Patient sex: M
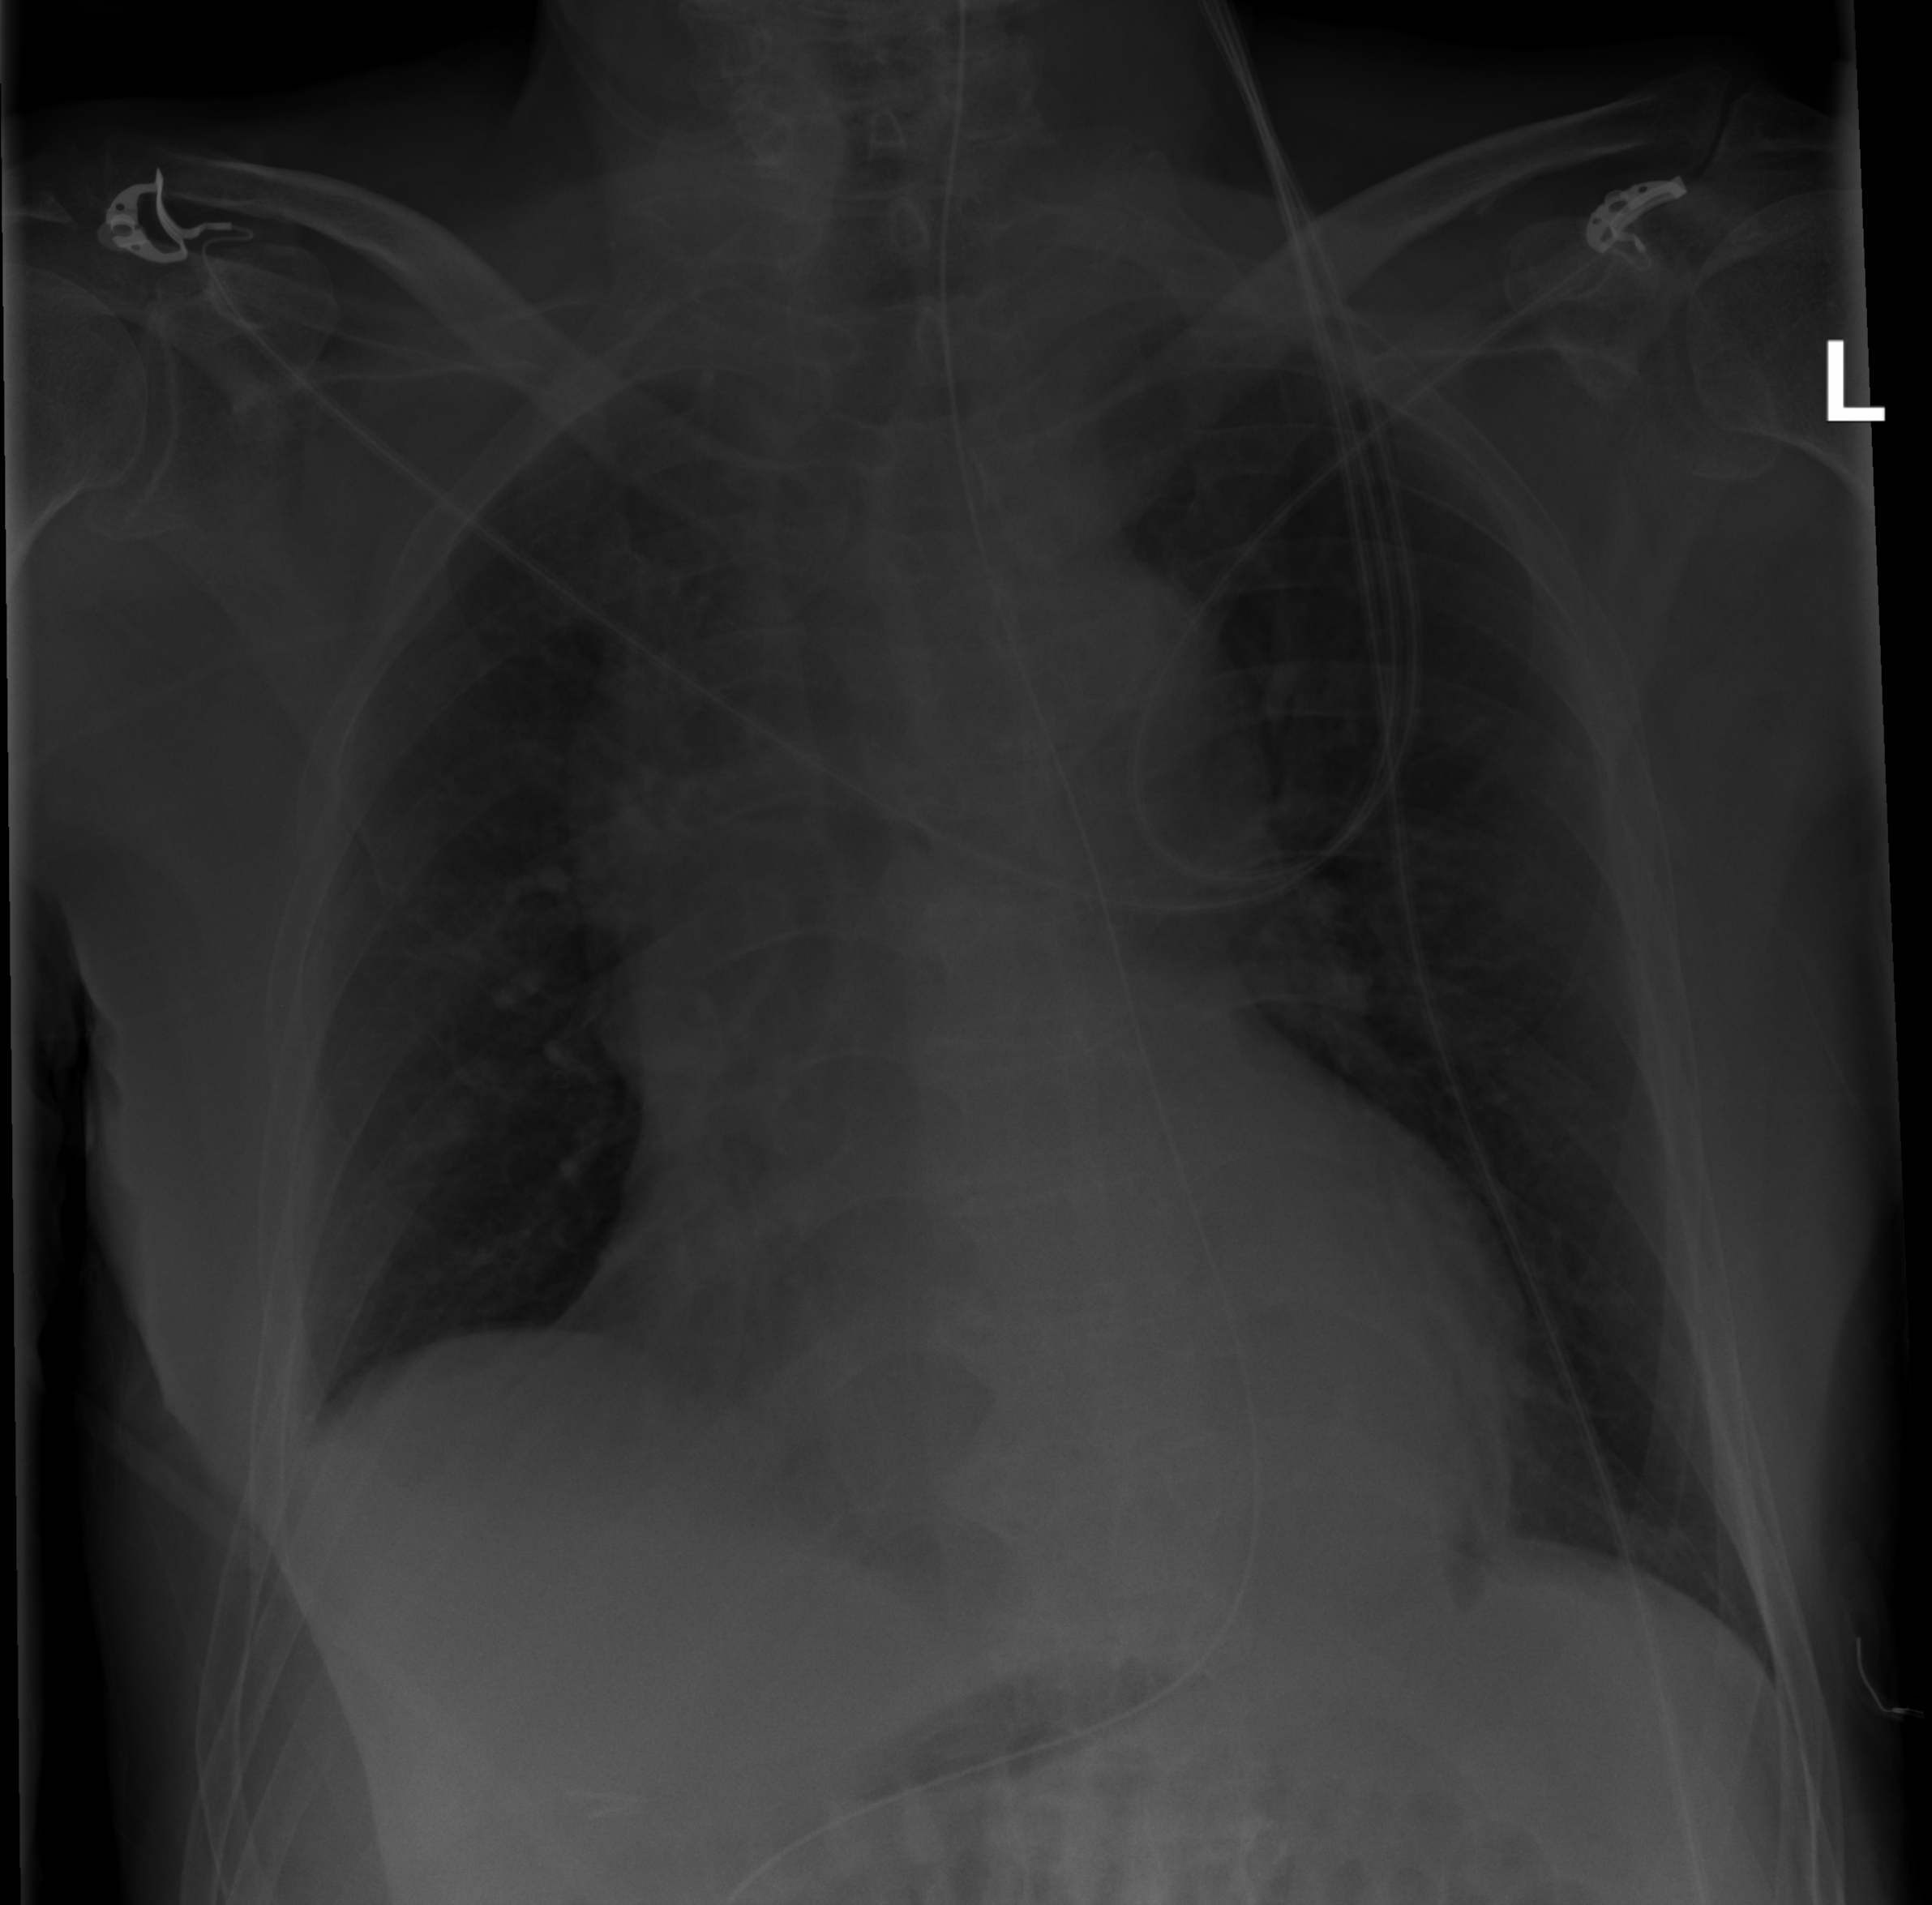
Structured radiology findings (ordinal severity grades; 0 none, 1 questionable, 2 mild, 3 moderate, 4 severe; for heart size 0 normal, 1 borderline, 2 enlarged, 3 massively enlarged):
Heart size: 2
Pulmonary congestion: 1
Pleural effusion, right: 2
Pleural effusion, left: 0
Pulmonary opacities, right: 0
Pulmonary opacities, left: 0
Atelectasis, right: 0
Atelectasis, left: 2